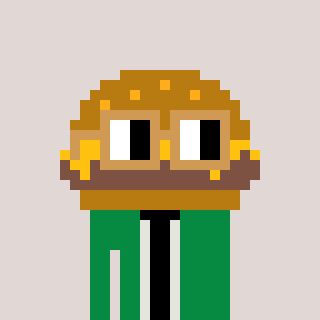
a pixel art character with square brown glasses, a burger-shaped head and a green-colored body on a warm background